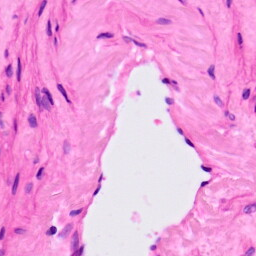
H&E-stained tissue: Lung